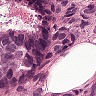
Metastatic tissue present: yes